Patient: sex M, age 81
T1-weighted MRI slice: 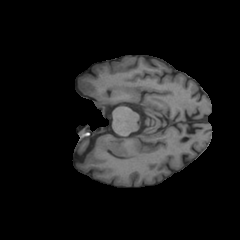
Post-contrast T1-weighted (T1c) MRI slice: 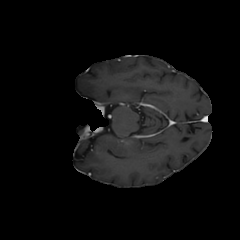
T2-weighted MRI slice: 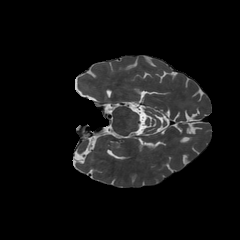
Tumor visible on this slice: no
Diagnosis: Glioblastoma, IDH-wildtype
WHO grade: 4